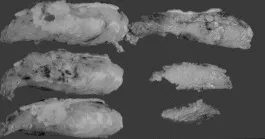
Macroscopic images. (B) The tumor exhibited an extensive area of necrosis.
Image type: radiology (mri)